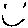
Label: smiley face